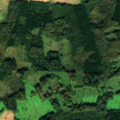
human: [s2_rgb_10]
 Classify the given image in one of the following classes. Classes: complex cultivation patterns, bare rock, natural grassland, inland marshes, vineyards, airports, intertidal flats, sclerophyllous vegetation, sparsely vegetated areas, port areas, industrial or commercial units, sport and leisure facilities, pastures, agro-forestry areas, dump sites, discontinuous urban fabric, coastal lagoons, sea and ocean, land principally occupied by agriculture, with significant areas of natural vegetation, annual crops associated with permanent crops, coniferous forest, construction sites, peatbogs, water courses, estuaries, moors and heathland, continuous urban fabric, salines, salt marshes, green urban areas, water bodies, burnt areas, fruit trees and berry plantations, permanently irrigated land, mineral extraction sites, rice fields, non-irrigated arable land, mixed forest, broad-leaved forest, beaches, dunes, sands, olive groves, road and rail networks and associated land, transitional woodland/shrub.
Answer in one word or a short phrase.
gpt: non-irrigated arable land, pastures, broad-leaved forest, mixed forest, transitional woodland/shrub